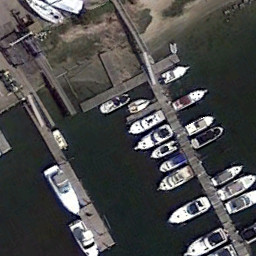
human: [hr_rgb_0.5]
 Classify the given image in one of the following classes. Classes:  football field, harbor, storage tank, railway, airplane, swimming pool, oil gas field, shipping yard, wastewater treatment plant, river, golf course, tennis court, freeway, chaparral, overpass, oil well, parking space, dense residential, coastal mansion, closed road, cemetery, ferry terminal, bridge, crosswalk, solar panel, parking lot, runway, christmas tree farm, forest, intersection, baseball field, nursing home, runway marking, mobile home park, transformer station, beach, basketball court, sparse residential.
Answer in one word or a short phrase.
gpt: ferry terminal